Question: The problem described deals with representing multidimensional scaling (MDS) coordinates alongside with real data points (longitude and latitute of cities).
So, I have a distance matrix, which is uploaded <URL> between nine US cities. This matrix is input to MDS. MDS produce a set of coordinates which I wish to plot on the map.
Lets first draw the map of US. (The figure is pasted below.)
'''
library(ggplot2)
library(maps)
library(ggmap)
# Build dataframe for plotting map of USA
states <- map_data("state")
geo.city <- c("Atlanta", "Boston", "Dallas", "Indianapolis", "Los Angeles", "Memphis", "St. Louis", "Spokane", "Tempa")
geo.codes <- geocode(geo.city)
geo.data <- data.frame(name = geo.city, long = geo.codes[, 1], lat = geo.codes[, 2])
# Plot map
ggplot(mapstates, aes(long, lat, group = group)) +
geom_polygon(fill = I("grey85")) +
geom_path(color = "gray") +
coord_map(project="globular") +
xlab("Longitude") + ylab("Latitude") +
annotate("point", x = geo.data$long, y = geo.data$lat) +
#annotate("point", x = fit$points[,1], y = fit$points[, 2]) +
annotate("text", x = geo.data$long, y = geo.data$lat + 0.7, label = geo.data$name, size = 3) +
theme_bw()
'''

And now the MDS part:
'''
my.data <- read.table(file = "https://dl.dropboxusercontent.com/u/540963/airline_distances.csv", header = TRUE, sep = ",", row.names = 1)
my.mat <- as.matrix(my.data)
D <- dist(my.mat)
fit <- cmdscale(d = D, k = 2)
'''
The fitted coordinates are stored in 'fit$points' object:
'''
> fit$points
[,1] [,2]
Atlanta -<PHONE> -89.67381
Boston -<PHONE> 2208.74325
Dallas -<PHONE>.70443
Indianapolis -<PHONE> -181.96331
Los Angeles 3445.3295 -412.50061
Memphis -<PHONE> -793.69762
St. Louis -<PHONE> -622.13715
Spokane 3712.7007 438.84657
Tampa -<PHONE> 506.08712
'''
how to scale this points to add them to my map. Any pointers would be greatly appreciated.
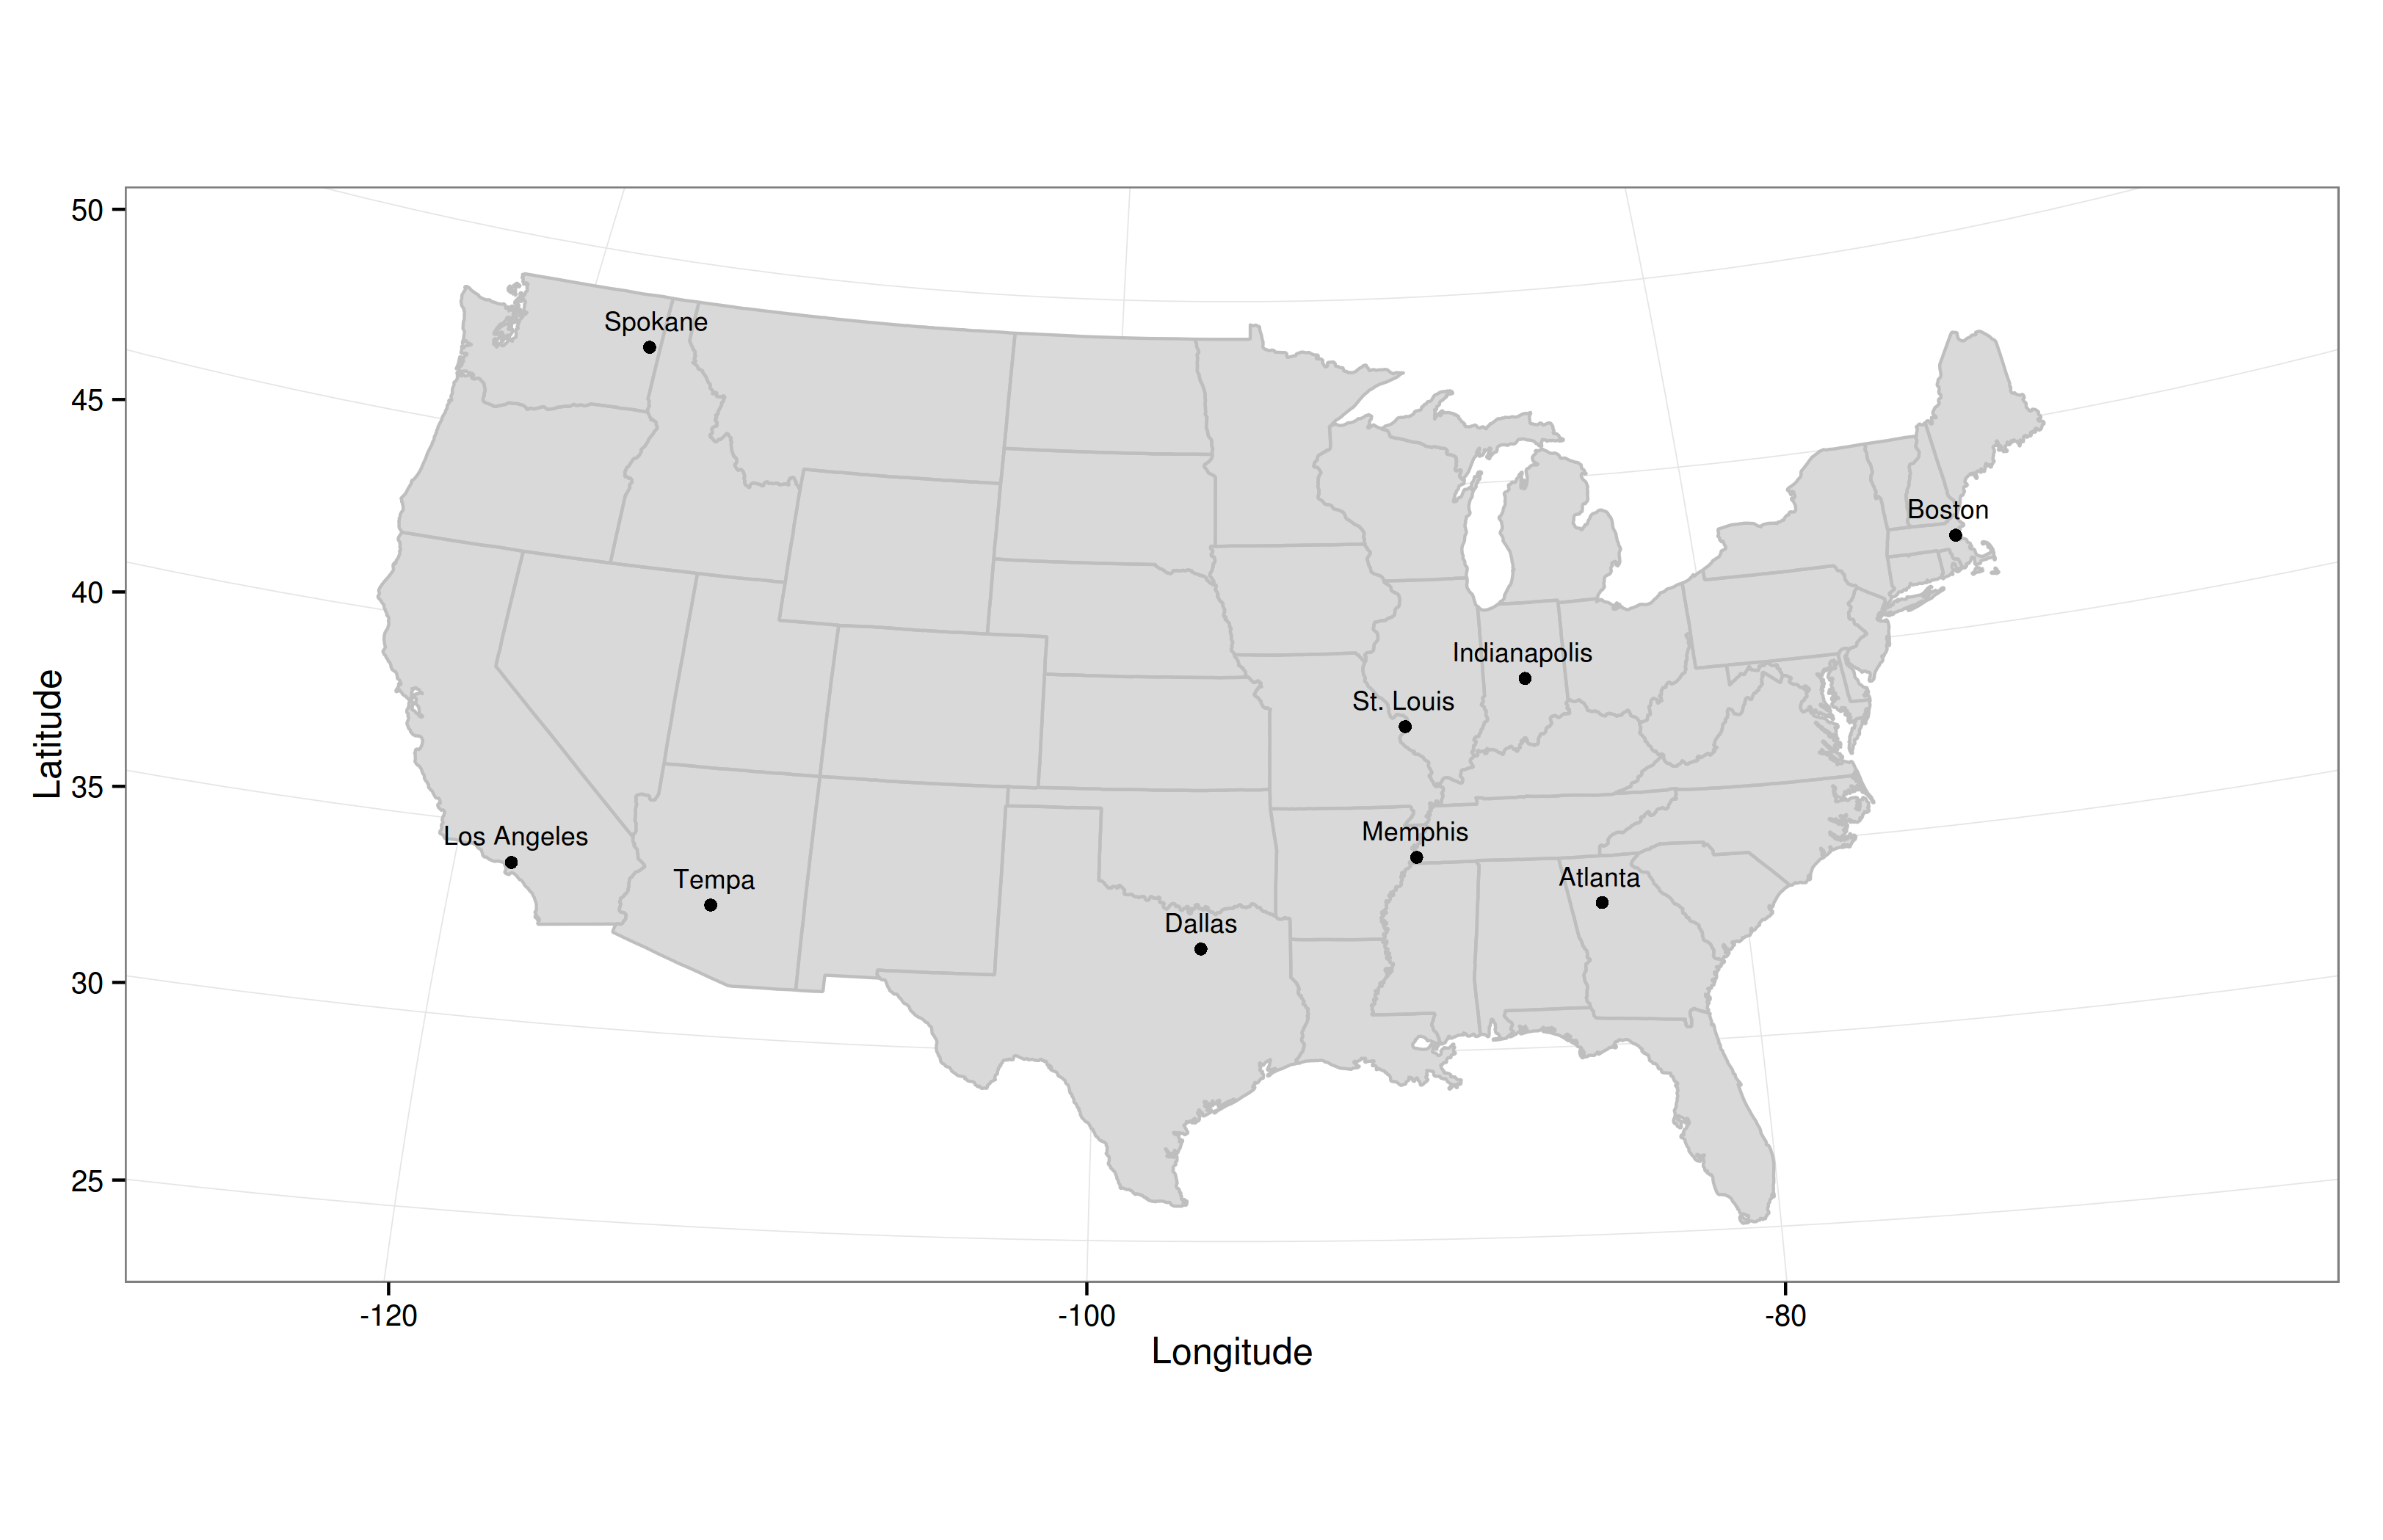
Answer: I paste my own solution. We need to rescale computer MDS coordinates by mean and st. deviation of real longitude and latitude values:
'''
fit <- cmdscale(D, eig = TRUE, k = 2)
my.mean <- apply(geo.codes, 2, mean)
my.sd <- apply(geo.codes, 2, sd)
city.loc <- fit$points
city.loc[, 1] <- -city.loc[, 1]
city.loc <- rescale(city.loc, my.mean, my.sd)
'''
(For 'rescale()' function load 'psych' library.) The result is then as follows.